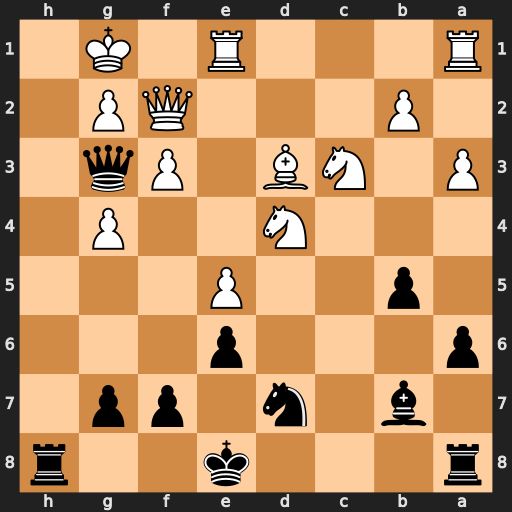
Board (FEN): r3k2r/1b1n1pp1/p3p3/1p2P3/3N2P1/P1NB1Pq1/1P3QP1/R3R1K1
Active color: b
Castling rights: kq
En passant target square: -
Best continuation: Rh1+ Kxh1 Qxf2